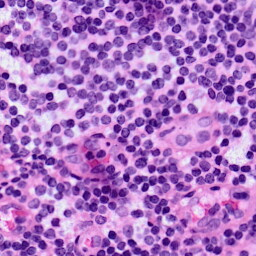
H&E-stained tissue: LymphNode